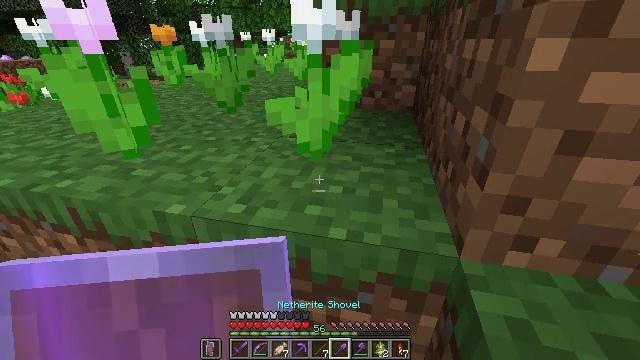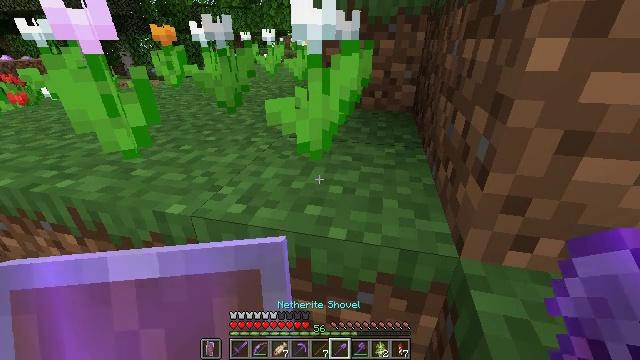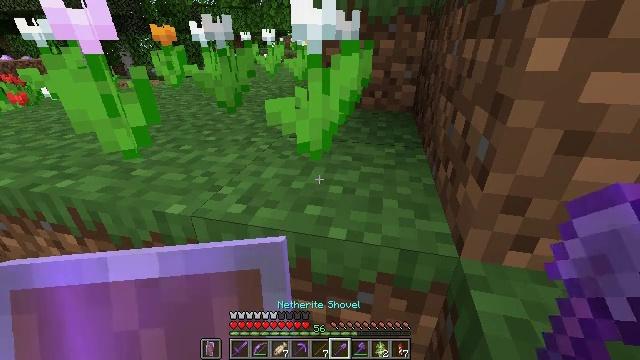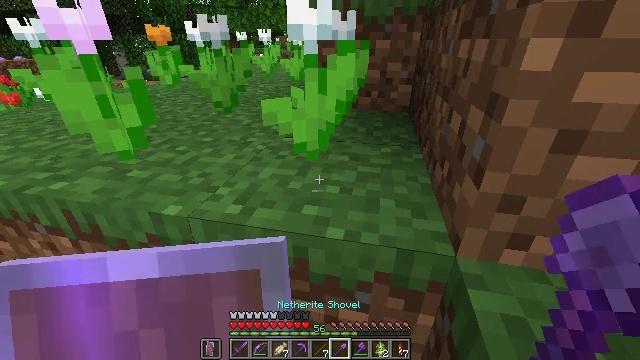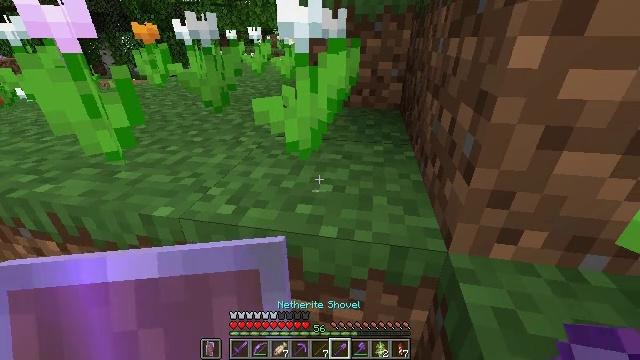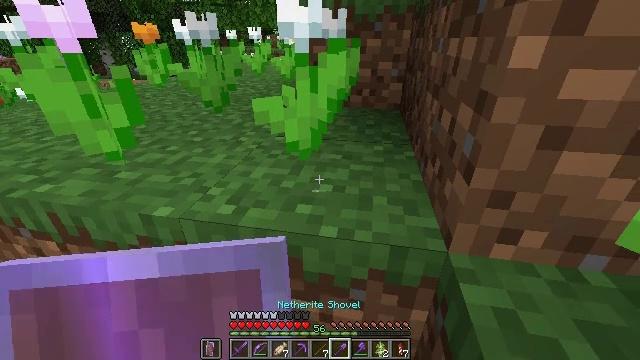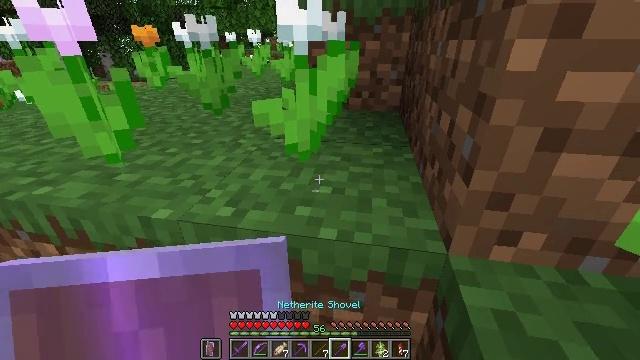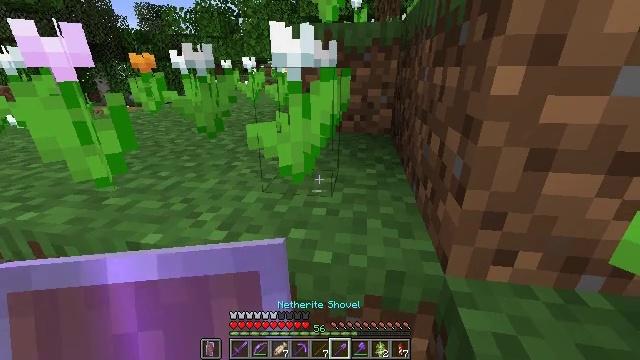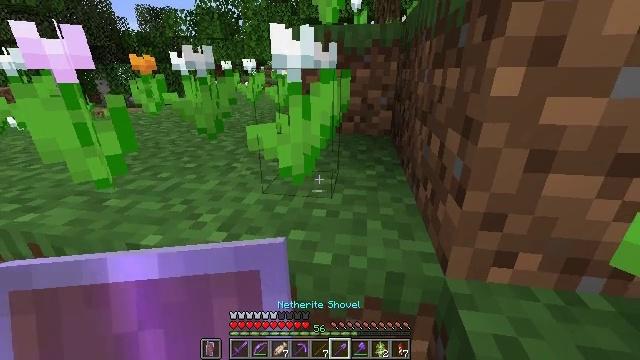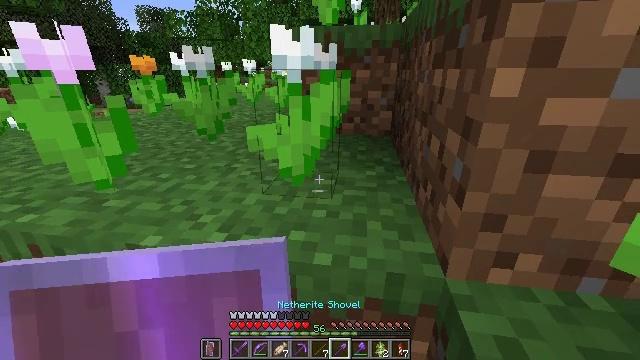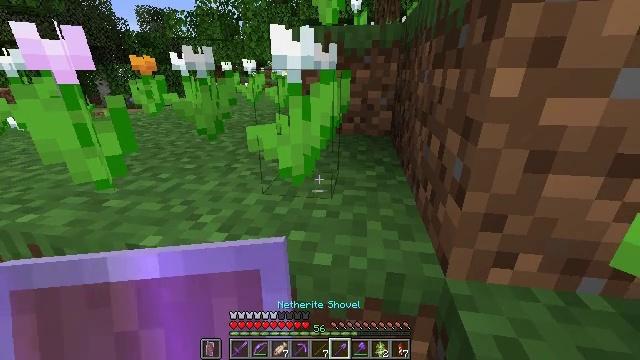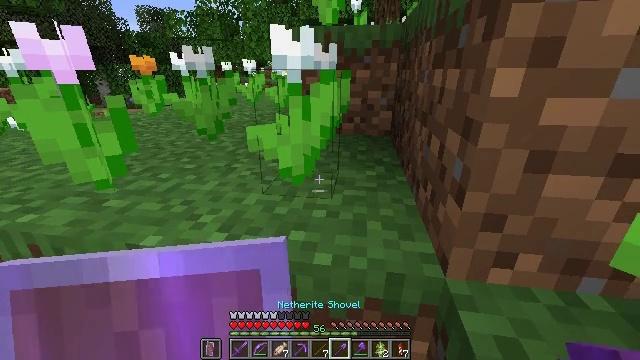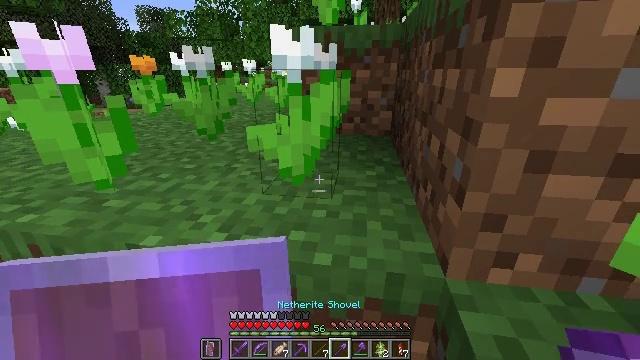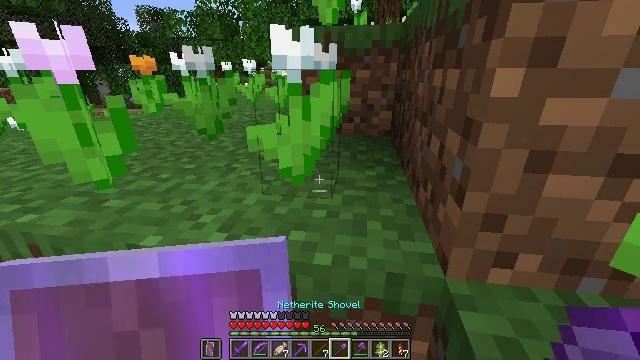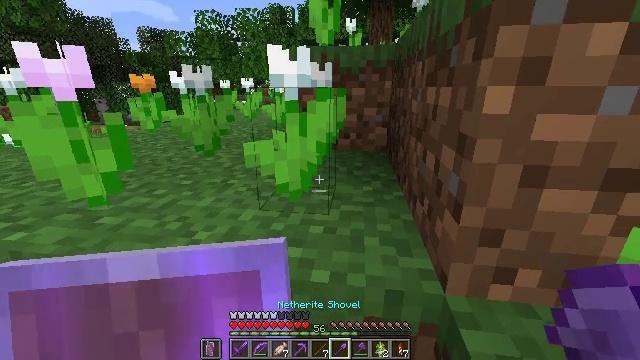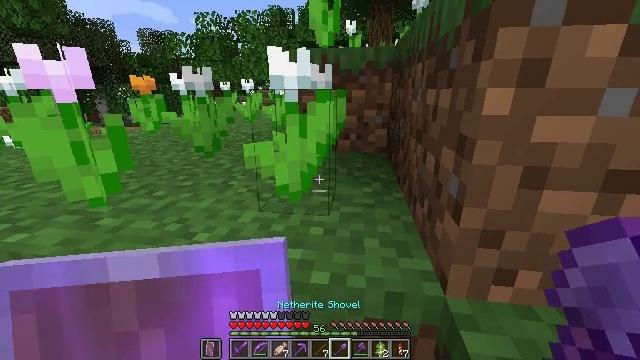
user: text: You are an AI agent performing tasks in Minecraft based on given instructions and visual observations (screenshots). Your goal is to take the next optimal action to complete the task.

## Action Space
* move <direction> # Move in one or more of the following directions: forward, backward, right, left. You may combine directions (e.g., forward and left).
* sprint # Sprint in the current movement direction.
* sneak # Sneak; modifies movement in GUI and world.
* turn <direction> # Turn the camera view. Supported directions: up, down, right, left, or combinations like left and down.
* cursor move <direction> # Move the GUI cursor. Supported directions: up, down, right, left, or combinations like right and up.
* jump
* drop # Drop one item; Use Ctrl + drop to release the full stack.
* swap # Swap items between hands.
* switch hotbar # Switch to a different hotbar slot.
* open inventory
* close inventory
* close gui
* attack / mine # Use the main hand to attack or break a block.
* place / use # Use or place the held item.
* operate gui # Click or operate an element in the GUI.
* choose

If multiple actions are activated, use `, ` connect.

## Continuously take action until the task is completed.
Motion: motion action
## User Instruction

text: Gather the pink tulip flower.
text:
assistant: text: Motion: no_op
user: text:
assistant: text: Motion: no_op
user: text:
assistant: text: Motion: no_op
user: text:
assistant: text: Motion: turn right
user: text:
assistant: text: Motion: no_op
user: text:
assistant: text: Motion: no_op
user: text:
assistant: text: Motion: turn right and up
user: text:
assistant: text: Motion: no_op
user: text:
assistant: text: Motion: no_op
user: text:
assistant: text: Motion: no_op
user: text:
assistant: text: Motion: no_op
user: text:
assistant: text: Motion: no_op
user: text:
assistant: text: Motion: no_op
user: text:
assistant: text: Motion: turn up
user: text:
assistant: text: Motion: no_op
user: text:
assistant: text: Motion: no_op
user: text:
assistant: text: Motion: no_op
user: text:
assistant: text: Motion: turn down
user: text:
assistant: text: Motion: no_op
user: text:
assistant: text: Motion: no_op
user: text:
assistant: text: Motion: turn down
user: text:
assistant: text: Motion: turn down
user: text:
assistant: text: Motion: no_op
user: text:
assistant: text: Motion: no_op
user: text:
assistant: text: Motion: no_op
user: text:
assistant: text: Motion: no_op
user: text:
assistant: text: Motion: turn up
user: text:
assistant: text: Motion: turn up
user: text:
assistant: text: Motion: no_op
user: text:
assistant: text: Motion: no_op